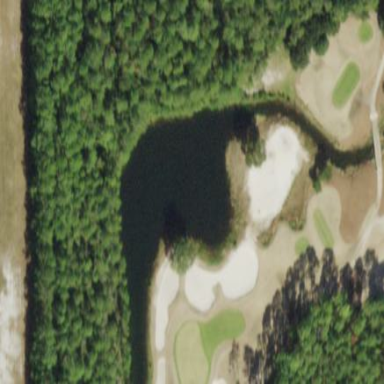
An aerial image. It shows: Water hazard in golf course. The hazard is natural water feature.